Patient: sex M, age 69
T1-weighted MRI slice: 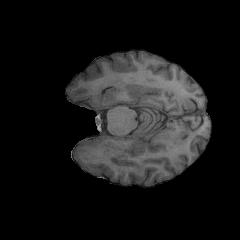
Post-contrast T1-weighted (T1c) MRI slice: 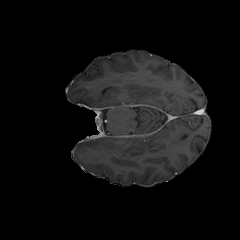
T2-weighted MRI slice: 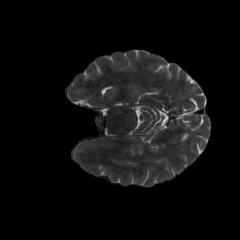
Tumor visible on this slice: no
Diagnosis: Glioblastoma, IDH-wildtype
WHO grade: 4